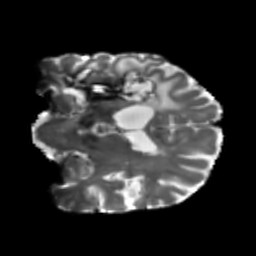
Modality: T2w
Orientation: coronal
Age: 56
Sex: male
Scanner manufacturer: siemens
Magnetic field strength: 3 T
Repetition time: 5.25 s
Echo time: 0.08 s